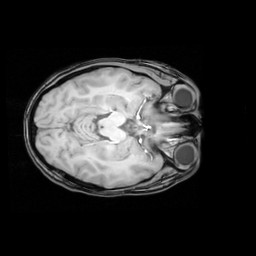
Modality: T1w
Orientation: axial
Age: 25
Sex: female
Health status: healthy
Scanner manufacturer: philips
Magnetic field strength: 3 T
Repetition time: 0.012 s
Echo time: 0.0037 s